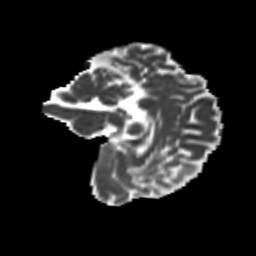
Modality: MD
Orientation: sagittal
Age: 26
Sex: male
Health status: healthy
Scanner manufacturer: siemens
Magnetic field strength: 3 T
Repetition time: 8.6 s
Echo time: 0.095 s